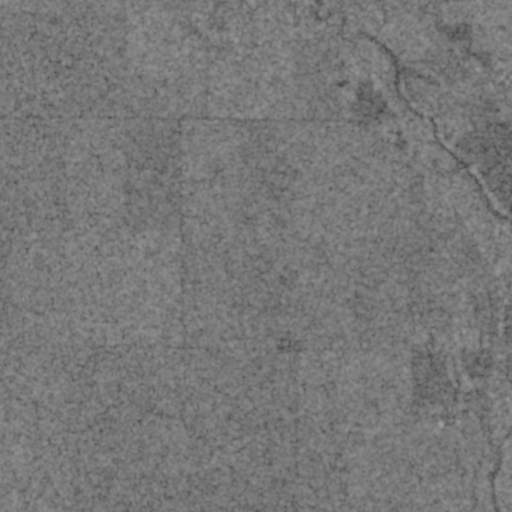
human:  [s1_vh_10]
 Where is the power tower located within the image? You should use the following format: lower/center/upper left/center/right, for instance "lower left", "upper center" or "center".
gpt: The power tower is located in the lower right of the image.
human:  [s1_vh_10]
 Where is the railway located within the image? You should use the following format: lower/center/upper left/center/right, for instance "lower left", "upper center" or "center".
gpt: The railway is located in the right of the image.
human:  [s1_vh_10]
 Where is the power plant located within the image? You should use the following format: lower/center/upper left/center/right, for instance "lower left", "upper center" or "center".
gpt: There is no power plant in the image.

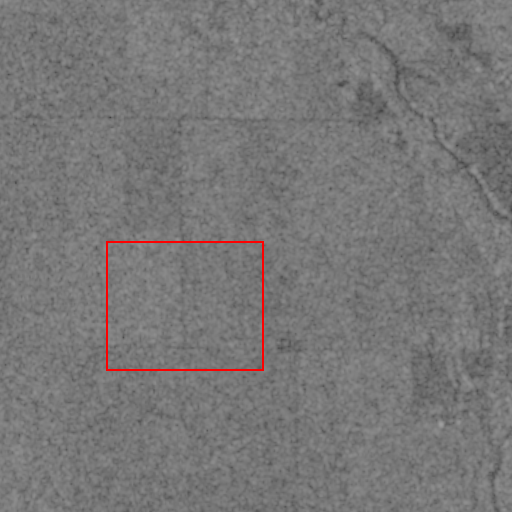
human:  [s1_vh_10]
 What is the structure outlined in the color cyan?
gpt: There is no cyan outline.
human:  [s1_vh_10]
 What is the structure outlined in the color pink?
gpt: There is no structure outlined in pink.